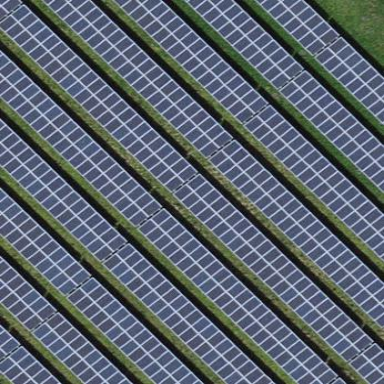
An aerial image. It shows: Solar photovoltaic panel generator.